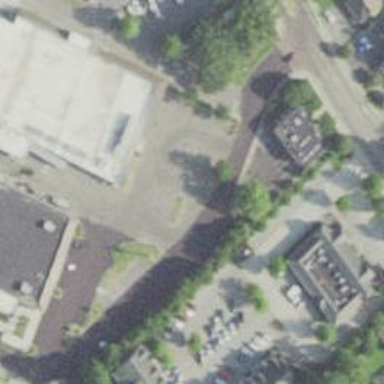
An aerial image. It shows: Parking area with surface.